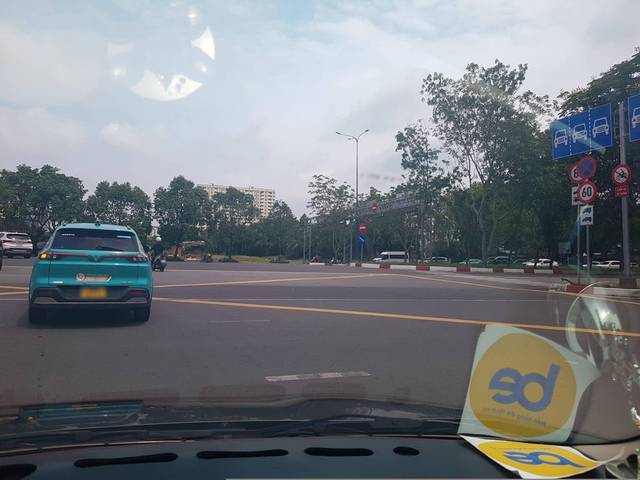
Region: Vietnam
Coordinates: 10.784, 106.746